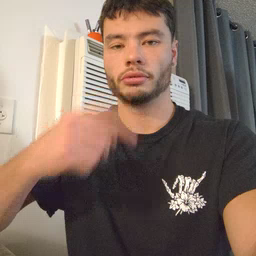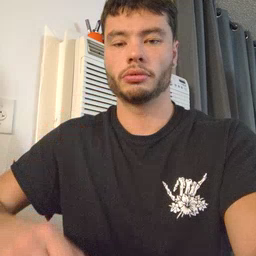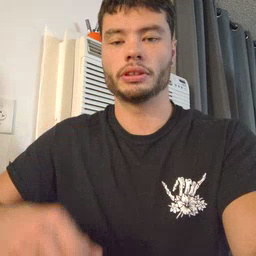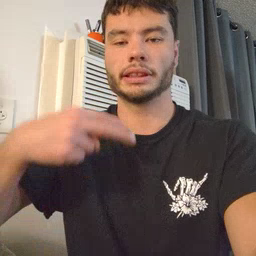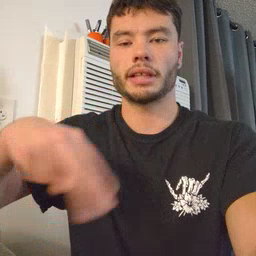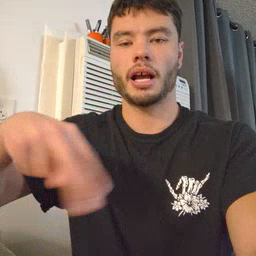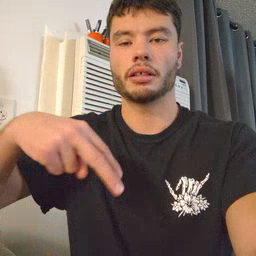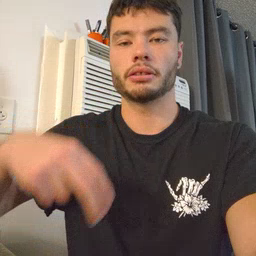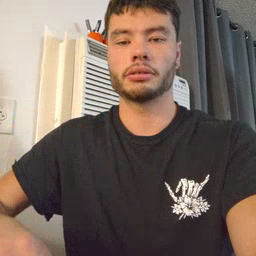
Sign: dance